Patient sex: M
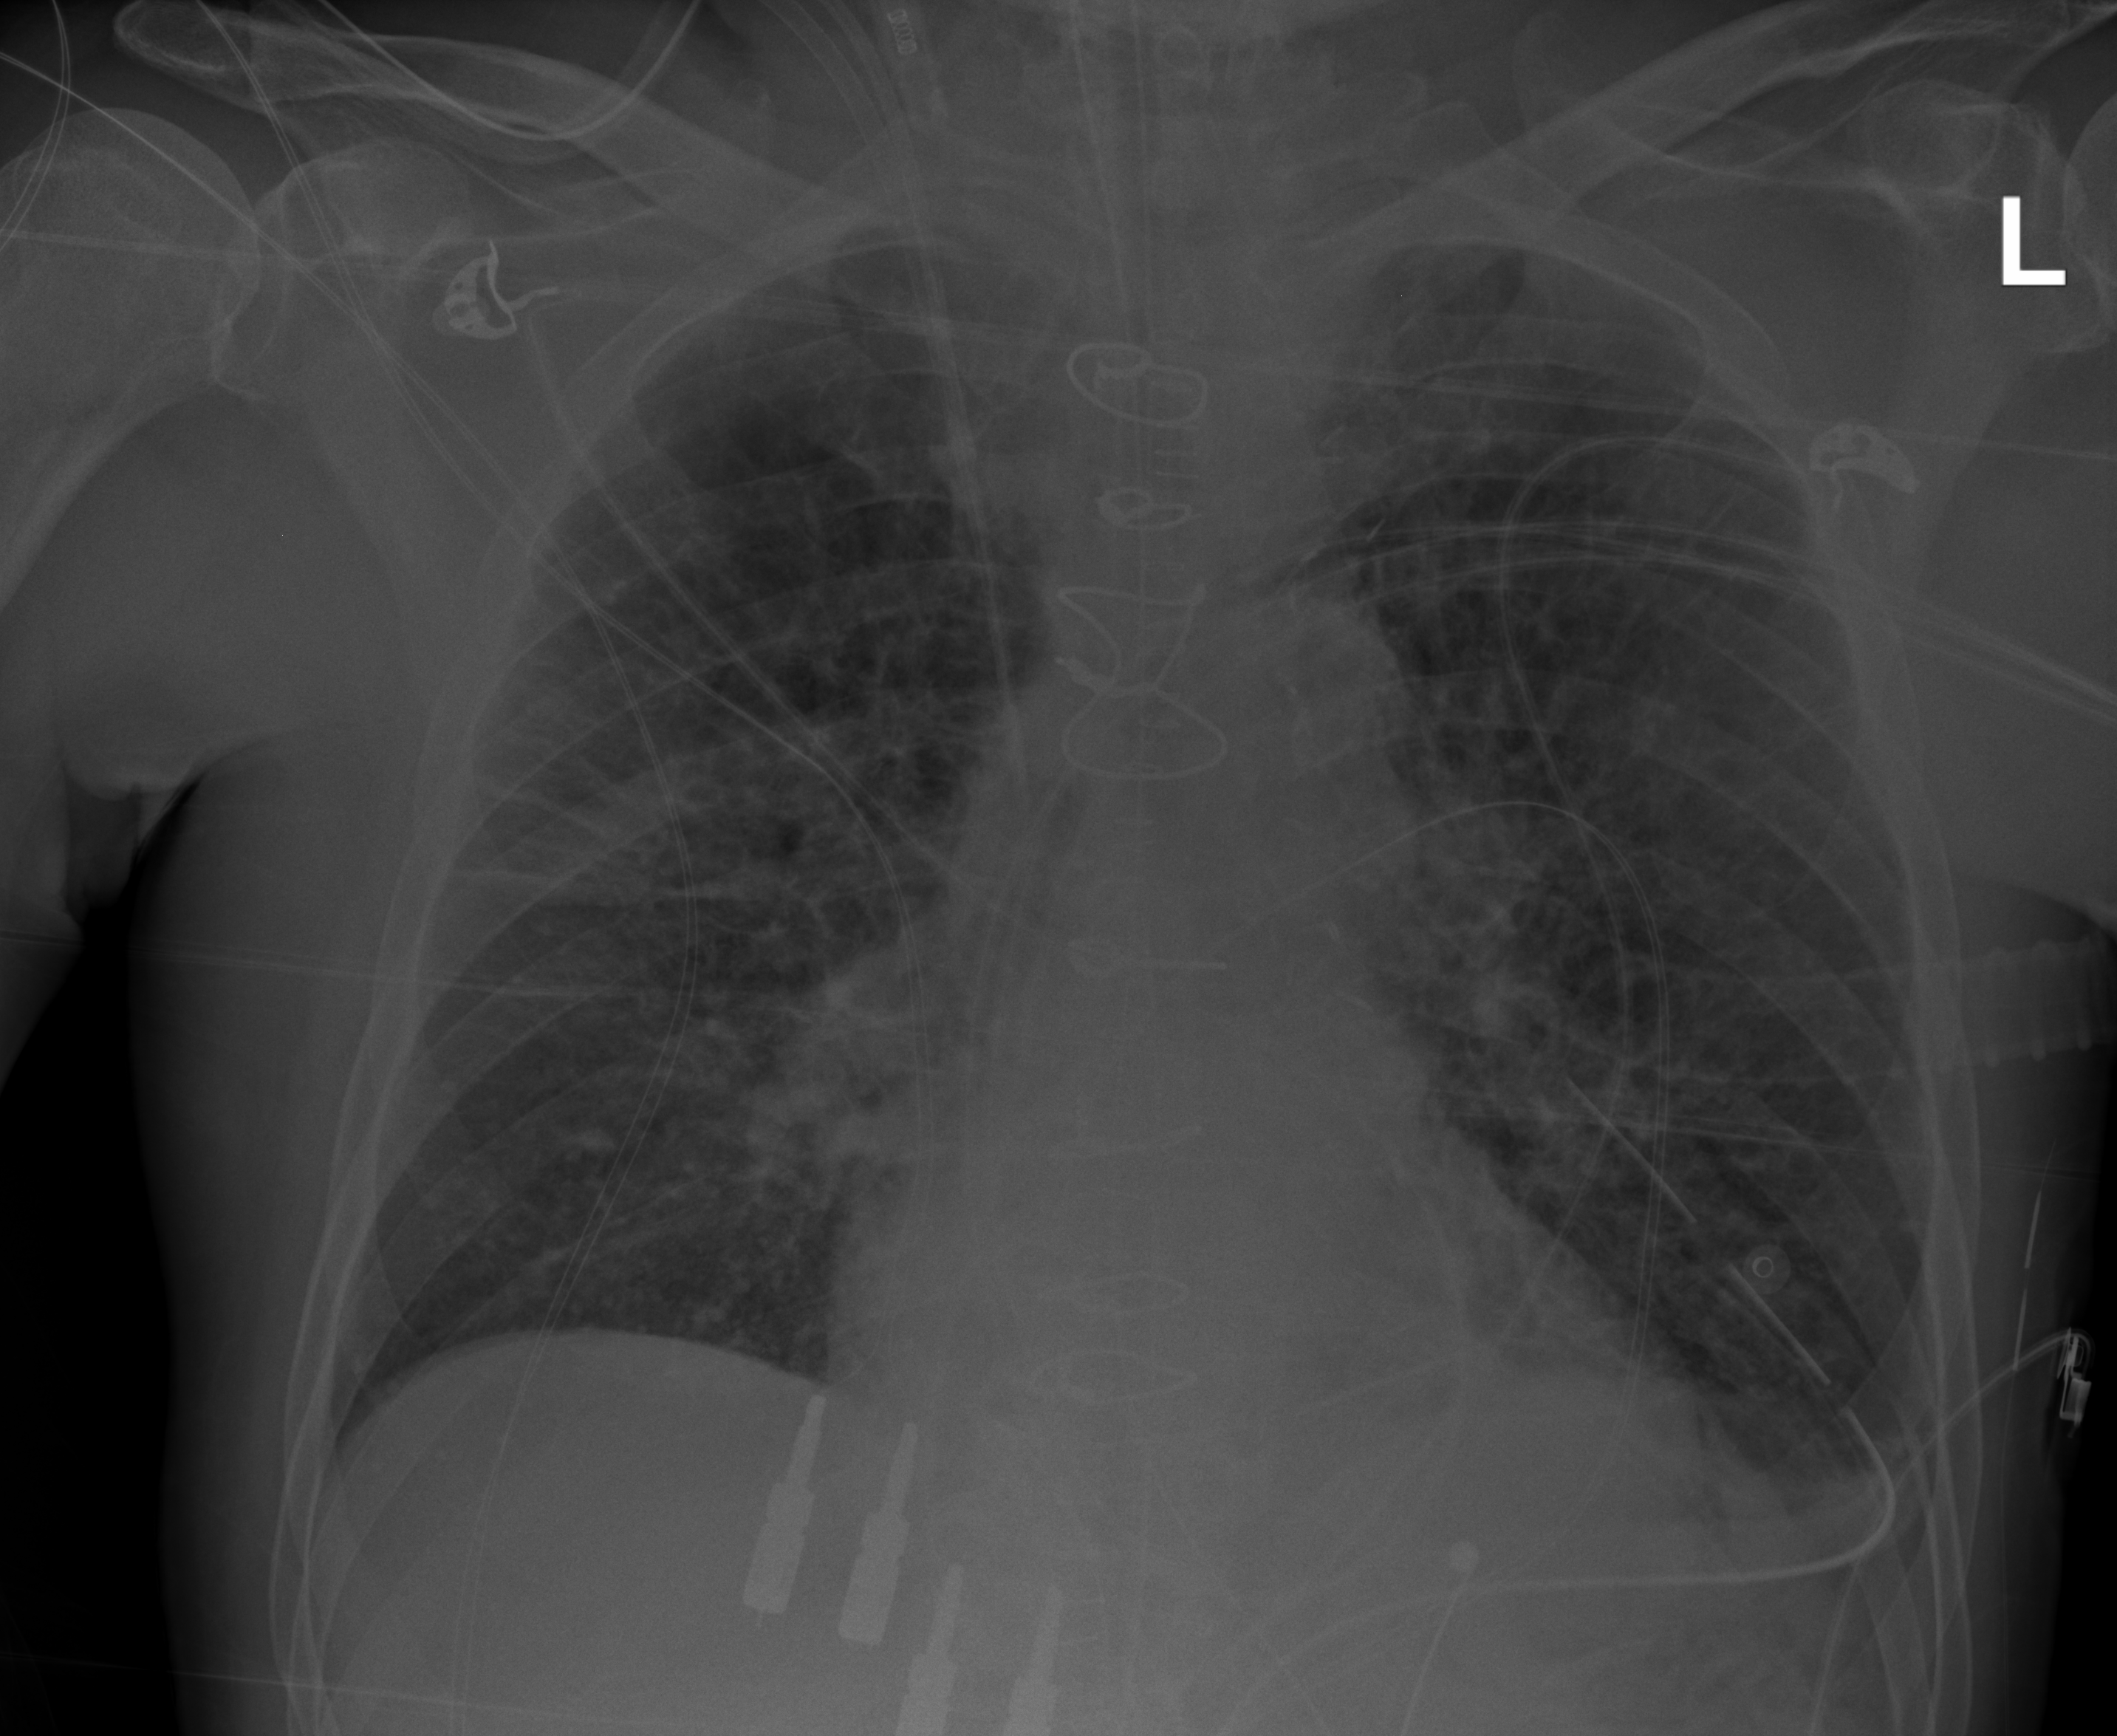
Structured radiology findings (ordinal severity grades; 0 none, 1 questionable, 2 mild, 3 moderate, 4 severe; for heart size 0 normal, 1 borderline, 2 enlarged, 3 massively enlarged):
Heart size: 1
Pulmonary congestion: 2
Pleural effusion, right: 0
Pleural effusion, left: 2
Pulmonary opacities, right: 2
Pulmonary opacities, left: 2
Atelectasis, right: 2
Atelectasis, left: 2